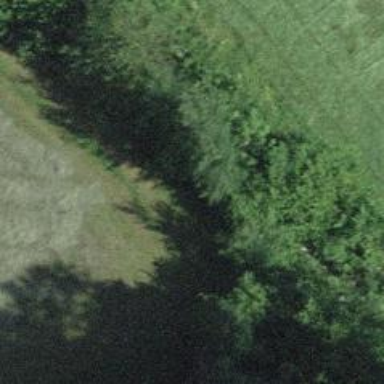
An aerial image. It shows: Hedge barrier.